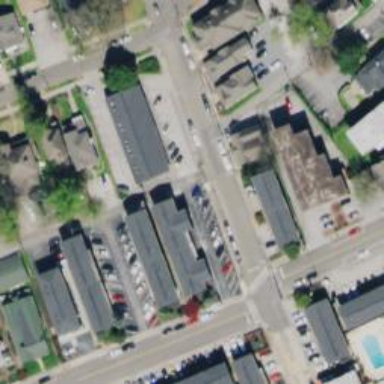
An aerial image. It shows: Alley classified as service road.